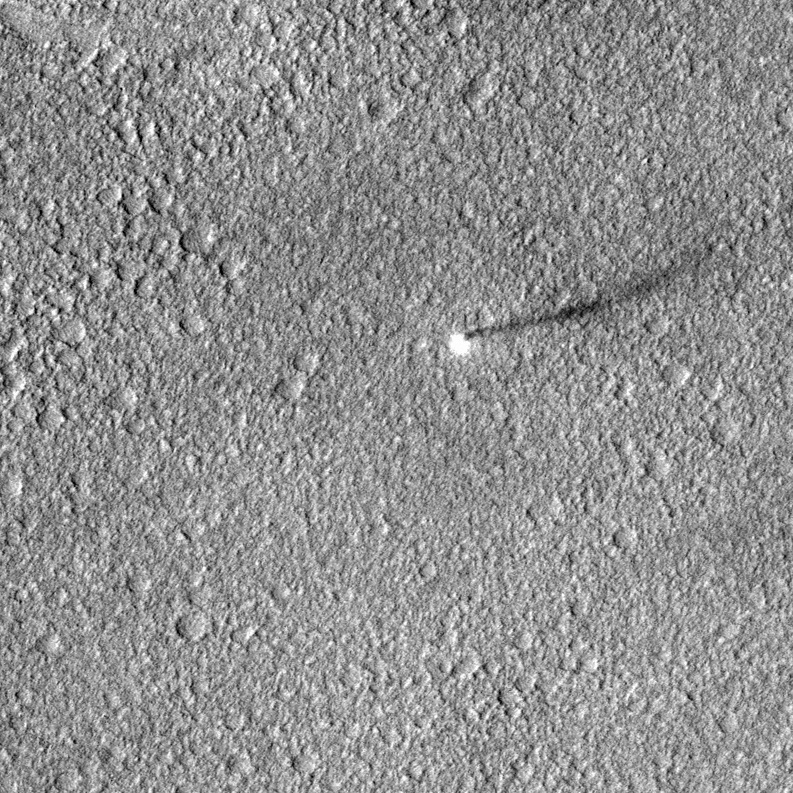
Label: dustdevil